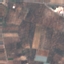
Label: PermanentCrop